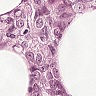
Metastatic tissue present: yes